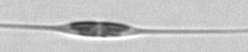
Label: Cylindrotheca